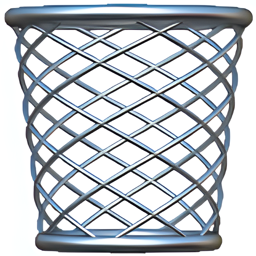
Name: wastebasket
Emoji: 🗑
Group: Objects
Sub-group: office